Question: I'd like to be able to plot a line like the <URL> for the normal distribution, because it's useful for simulating the adoption curve:

Specifically, I'd like to be able to use initial data (percentage adoption of a product) to extrapolate what the rest of that curve would look like, to give a rough estimate of the timeline to each of the phases. So, for example, if we got to 10% penetration by 30 days and 20% penetration by 40 days, and we try to fit this curve, I'd like to know when we're going to get to 80% penetration (vs another population that may have taken 50 days to get to 10% penetration).
So, my question is, how could I go about doing this? I would ideally be able to provide initial data (time and penetration), and use python (e.g. matplotlib) to plot out the rest of the chart for me. But I don't know where to start! Can anyone point me in the right direction?
(Incidentally, I also posted this question on <URL>
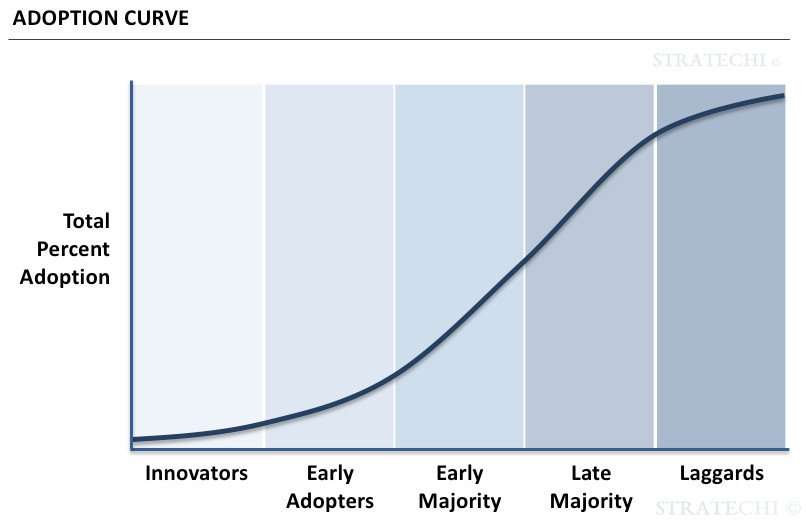
Answer: The cdf can be calculated via 'scipy.stats.norm.cdf()'. Its 'ppf' can be used to help map the desired correspondences. 'scipy.interpolate.pchip' can then create a function to so that the transformation interpolates smoothly.
'''
import matplotlib.pyplot as plt
from matplotlib.ticker import PercentFormatter
import numpy as np
from scipy.interpolate import pchip # monotonic cubic interpolation
from scipy.stats import norm
desired_xy = np.array([(30, 10), (40, 20)]) # (number of days, percentage adoption)
# desired_xy = np.array([(0, 1), (30, 10), (40, 20), (90, 99)])
labels = ['Innovators', 'Early
Adopters', 'Early
Majority', 'Late
Majority', 'Laggards']
xmin, xmax = 0, 90 # minimum and maximum day on the x-axis
px = desired_xy[:, 0]
py = desired_xy[:, 1] / 100
# smooth function that transforms the x-values to the corresponding spots to get the desired y-values
interpfunc = pchip(px, norm.ppf(py))
fig, ax = plt.subplots(figsize=(12, 4))
# ax.scatter(px, py, color='crimson', s=50, zorder=3) # show desired correspondances
x = np.linspace(xmin, xmax, 1000)
ax.plot(x, norm.cdf(interpfunc(x)), lw=4, color='navy', clip_on=False)
label_divs = np.linspace(xmin, xmax, len(labels) + 1)
label_pos = (label_divs[:-1] + label_divs[1:]) / 2
ax.set_xticks(label_pos)
ax.set_xticklabels(labels, size=18, color='navy')
min_alpha, max_alpha = 0.1, 0.4
for p0, p1, alpha in zip(label_divs[:-1], label_divs[1:], np.linspace(min_alpha, max_alpha, len(labels))):
ax.axvspan(p0, p1, color='navy', alpha=alpha, zorder=-1)
ax.axvline(p0, color='white', lw=1, zorder=0)
ax.axhline(0, color='navy', lw=2, clip_on=False)
ax.axvline(0, color='navy', lw=2, clip_on=False)
ax.yaxis.set_major_formatter(PercentFormatter(1))
ax.set_xlim(xmin, xmax)
ax.set_ylim(0, 1)
ax.set_ylabel('Total Adoption', size=18, color='navy')
ax.set_title('Adoption Curve', size=24, color='navy')
for s in ax.spines:
ax.spines[s].set_visible(False)
ax.tick_params(axis='x', length=0)
ax.tick_params(axis='y', labelcolor='navy')
plt.tight_layout()
plt.show()
'''
<URL>
Using just two points for 'desired_xy' the curve will be linearly stretched. If more points are given, a smooth transformation will be applied. Here is how it looks like with '[(0, 1), (30, 10), (40, 20), (90, 99)]'. Note that '0 %' and '100 %' will cause problems, as they lie at minus at plus infinity.
<URL>